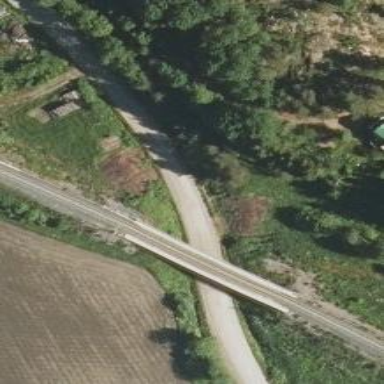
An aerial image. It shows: Bridge carrying continuous electrified railway tracks with contact line.